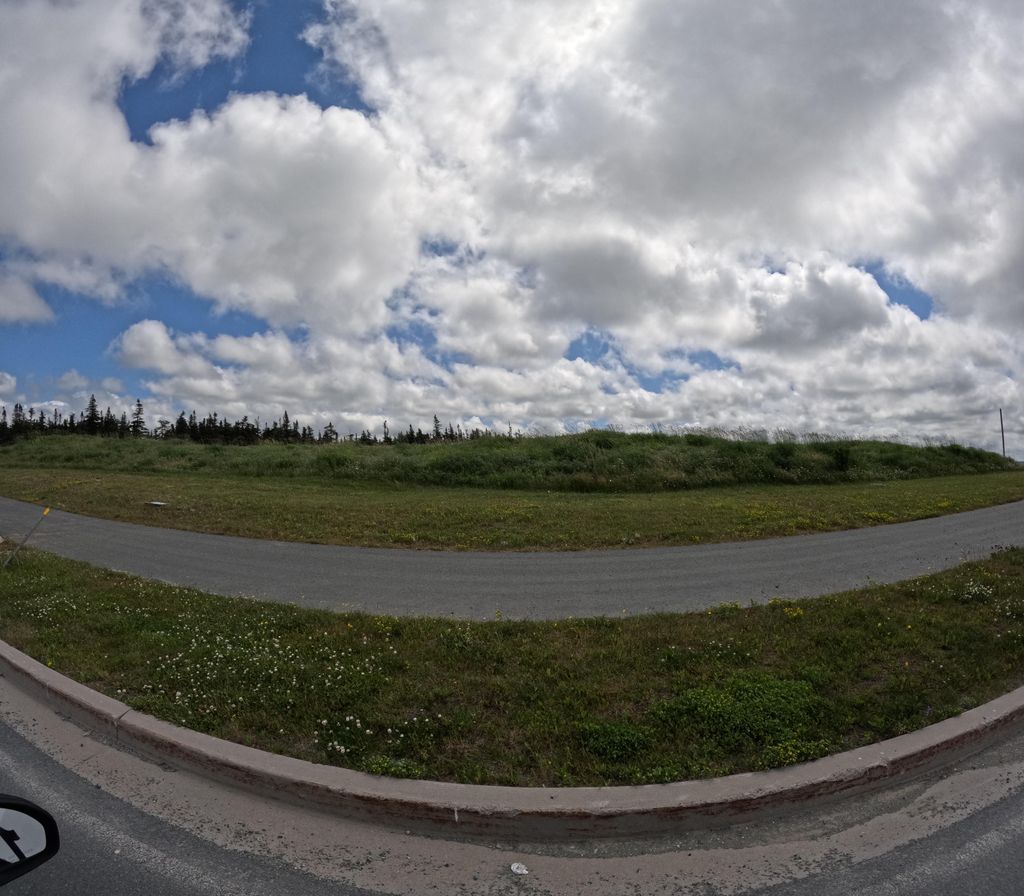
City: st_johns